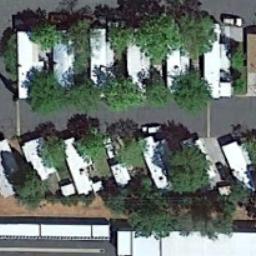
Label: residential